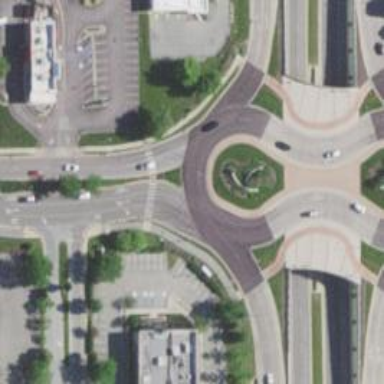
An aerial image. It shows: Asphalt road that is secondary route leading to roundabout.